Field crop: maize
Growth stage: 2
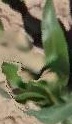
Species: maize